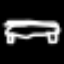
Label: bed